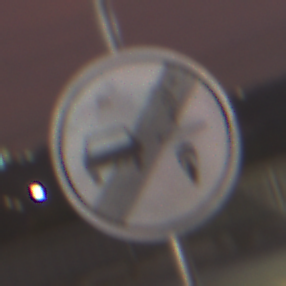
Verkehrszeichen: EndeVerbotUeberholenEinspurigeFahrzeuge
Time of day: SunriseSunset
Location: Outdoor (Urban)
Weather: PartlyCloudy
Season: NotSpecified
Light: Artificial